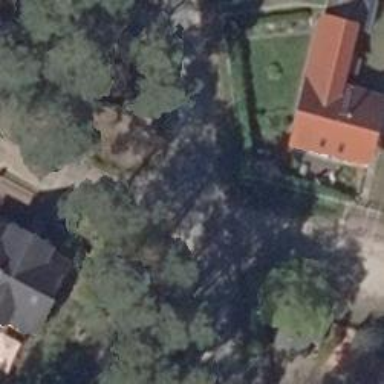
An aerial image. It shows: Residential road with asphalt surface.